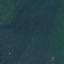
Land use / land cover class: Forest